Interaction volume radius: 5 \u00c5
Interaction volume height: 10 \u00c5
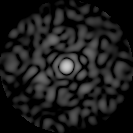
Disorder parameter: 0.7738